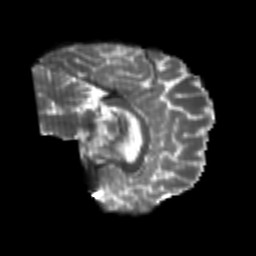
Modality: T2w
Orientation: sagittal
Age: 21
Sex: female
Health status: healthy
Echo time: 0.074 s